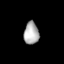
Tissue: lung
Cell type: Epithelial cells
Senescence score: 0.09965
Nuclear area (px): 330
Mean DAPI intensity: 174.679